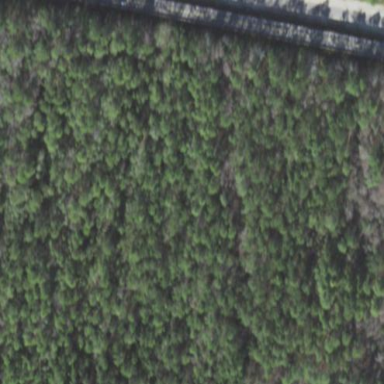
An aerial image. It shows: Needle-leaved woodland.